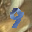
Label: 9